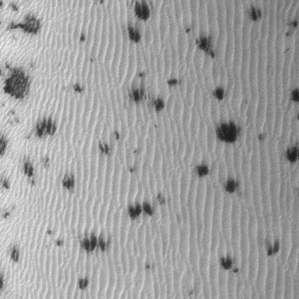
Label: frost